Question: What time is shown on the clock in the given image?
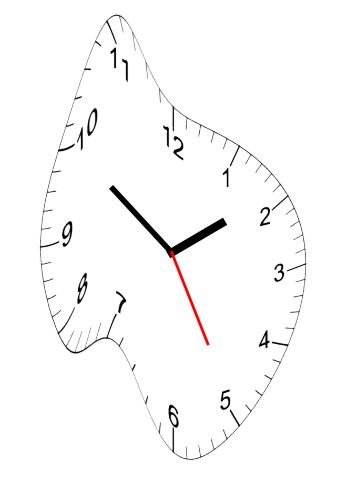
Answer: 01:50:25